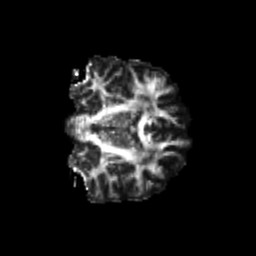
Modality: FA
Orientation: coronal
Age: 21
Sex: female
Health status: healthy
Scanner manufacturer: philips
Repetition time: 7.395 s
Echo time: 0.08599 s